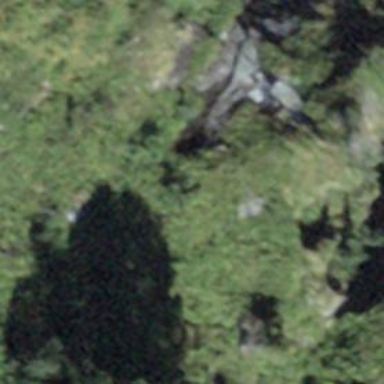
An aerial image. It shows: Cliff in nature.